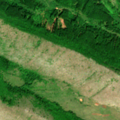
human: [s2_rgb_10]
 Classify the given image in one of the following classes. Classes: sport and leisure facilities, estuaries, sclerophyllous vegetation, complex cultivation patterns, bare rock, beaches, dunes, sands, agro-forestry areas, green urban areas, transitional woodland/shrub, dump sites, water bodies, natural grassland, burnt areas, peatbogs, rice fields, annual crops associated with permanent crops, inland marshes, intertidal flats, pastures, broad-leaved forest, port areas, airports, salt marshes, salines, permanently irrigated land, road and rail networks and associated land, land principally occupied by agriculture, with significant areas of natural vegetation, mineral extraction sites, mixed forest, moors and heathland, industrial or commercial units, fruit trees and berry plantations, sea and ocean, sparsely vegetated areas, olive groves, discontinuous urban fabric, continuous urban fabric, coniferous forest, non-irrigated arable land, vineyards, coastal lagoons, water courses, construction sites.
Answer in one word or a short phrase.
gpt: land principally occupied by agriculture, with significant areas of natural vegetation, broad-leaved forest, transitional woodland/shrub, sparsely vegetated areas, burnt areas